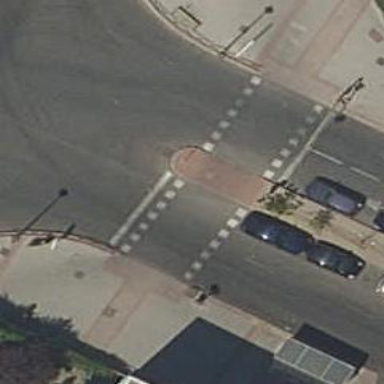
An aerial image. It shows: Road with traffic signals at the crossing.